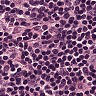
Metastatic tissue present: no